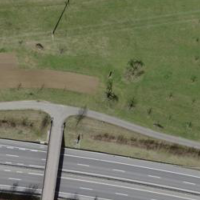
EUNIS habitat code: 57
Species observed at this site:
Milvus milvus
Coenonympha pamphilus